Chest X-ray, PA view. Patient: 71 years old, sex F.
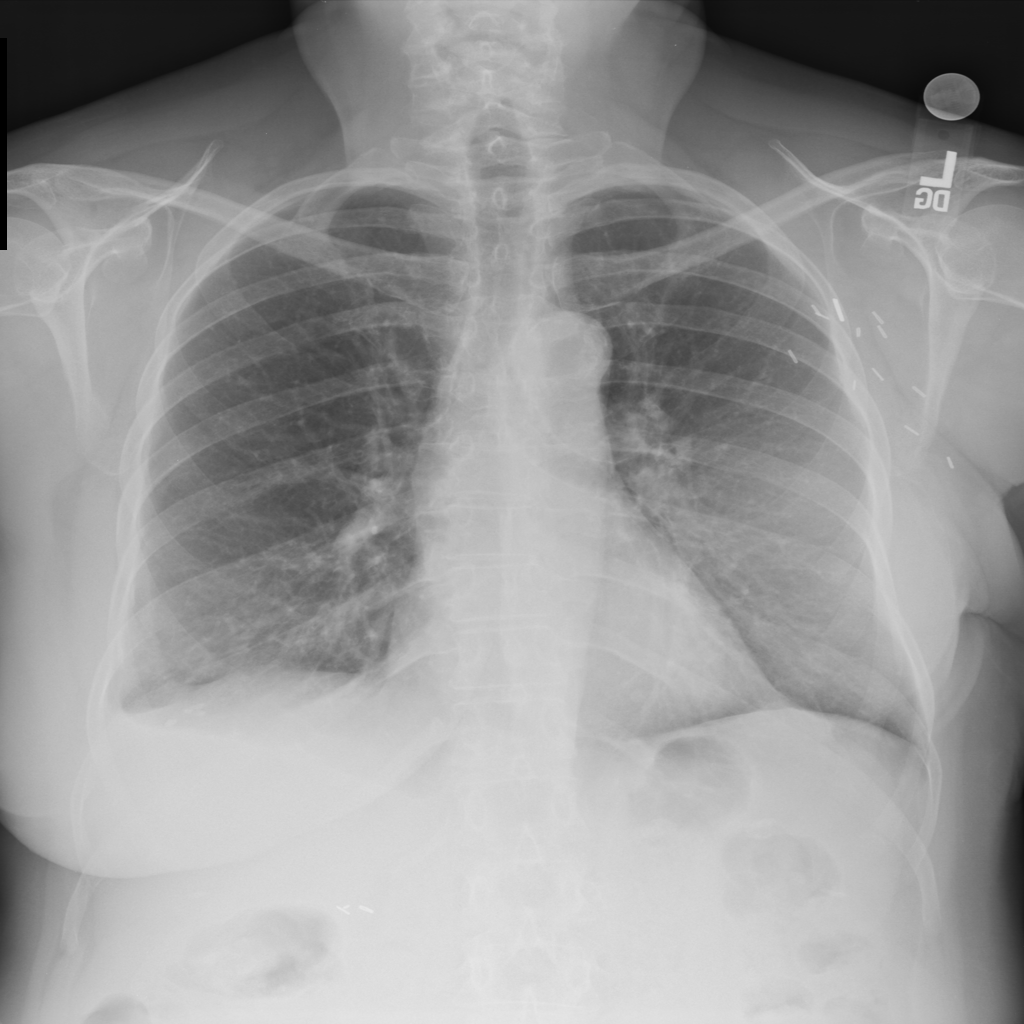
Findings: No Finding